Question: I am trying to add some custom styles for my jquery UI tabs. This is my expecting output for tabs.

I tried to figure it out, but still not get any luck.
This is the code so far :
'''
<div id="main">
<div class="ui-widget-header ui-corner-top">
<ul>
<li><a href="#tabs-1">My Databases</a></li>
<li><a href="#tabs-2">Database Stats</a></li>
</ul>
</div>
<div id="tabs-1" class="tabs3">
<p>Database stats</p>
</div>
<div id="tabs-2" class="tabs3">
<p>You could not be registered due to a system error. We apologize for any inconvenience.</p>
</div>
</div>
'''
CSS :
'''
#main {
margin-left: 246px;
position: relative;
padding: 0;
}
#main ul, .tabs3 {
white-space: nowrap;
}
#main ul{
border-bottom: medium none;
//padding: 6px;
height: 25px;
border: none;
}
.ui-tabs .ui-tabs-nav {
margin: 0;
padding: 0.2em 0.2em 0;
border: none;
}
.ui-tabs .ui-tabs-nav li {
border: none;
margin: 0 0 -5px 0;
}
#main ul.ui-widget-header, #main ul.ui-widget-content, #main ul.ui-state-default, #main ul.ui-state-hover {
background: none;
border: none
}
#main .ui-tabs-active a {
-moz-border-bottom-colors: none;
-moz-border-left-colors: none;
-moz-border-right-colors: none;
-moz-border-top-colors: none;
background: url("images/ui-bg_highlight-hard_100_f9f9f9_1x100.png") repeat-x scroll 50% top #F9F9F9;
border-color: #CCCCCC;
border-image: none;
border-style: solid;
border-width: 1px 1px 0;
color: #222222;
position: relative;
z-index: 5;
}
'''
MY <URL>
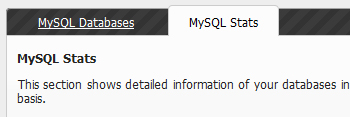
Answer: I've work with fiddle you've provided. And this is result:
<URL>
My solution depends on html5 "!important" mark, so if it not suitable for you let me know.
To change nav bar background you must work with:
'''
.ui-tabs-nav {
background-color: #222 !important; /*To overwrite jquery-ui.css*/
height: 30px; /*To stop nav block scaling of tab size*/
}
'''
Changing background property as you wish.
Active tab is handled by:
'''
#main .ui-tabs-active a {
-moz-border-bottom-colors: none;
-moz-border-left-colors: none;
-moz-border-right-colors: none;
-moz-border-top-colors: none;
background-color: white; /*To make it looks like on example pic, it is possible do do with it whatever you want*/
border-color: #CCCCCC;
border-style: solid;
border-width: 1px 1px 0;
border-radius: 5px 5px 0 0; /*To affect only top corners*/
color: #222222;
position: relative;
z-index: 5;
color: black !important; /*To overwrite jquery-ui.css*/
text-decoration: none !important; /*To overwrite jquery-ui.css*/
}
'''
All other tabs are handled by:
'''
.ui-tabs .ui-tabs-nav li {
position: relative; /*To overwrite jquery-ui.css*/
top: -10px !important; /*To overwrite jquery-ui.css*/
border: none;
margin: 0 0 -5px 0;
background: none;
}
.ui-tabs-anchor{
color: white !important; /*To overwrite jquery-ui.css*/
text-decoration: underline !important; /*To overwrite jquery-ui.css*/
}
'''